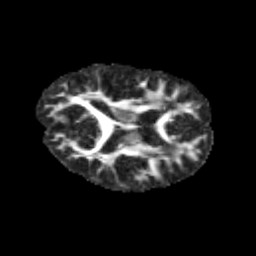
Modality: FA
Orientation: axial
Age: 11
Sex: male
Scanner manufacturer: siemens
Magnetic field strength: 3 T
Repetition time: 3.8 s
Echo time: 0.07 s